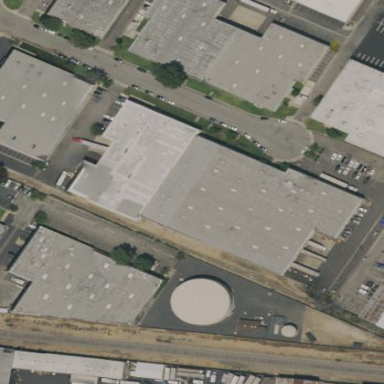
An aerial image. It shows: Warehouse.